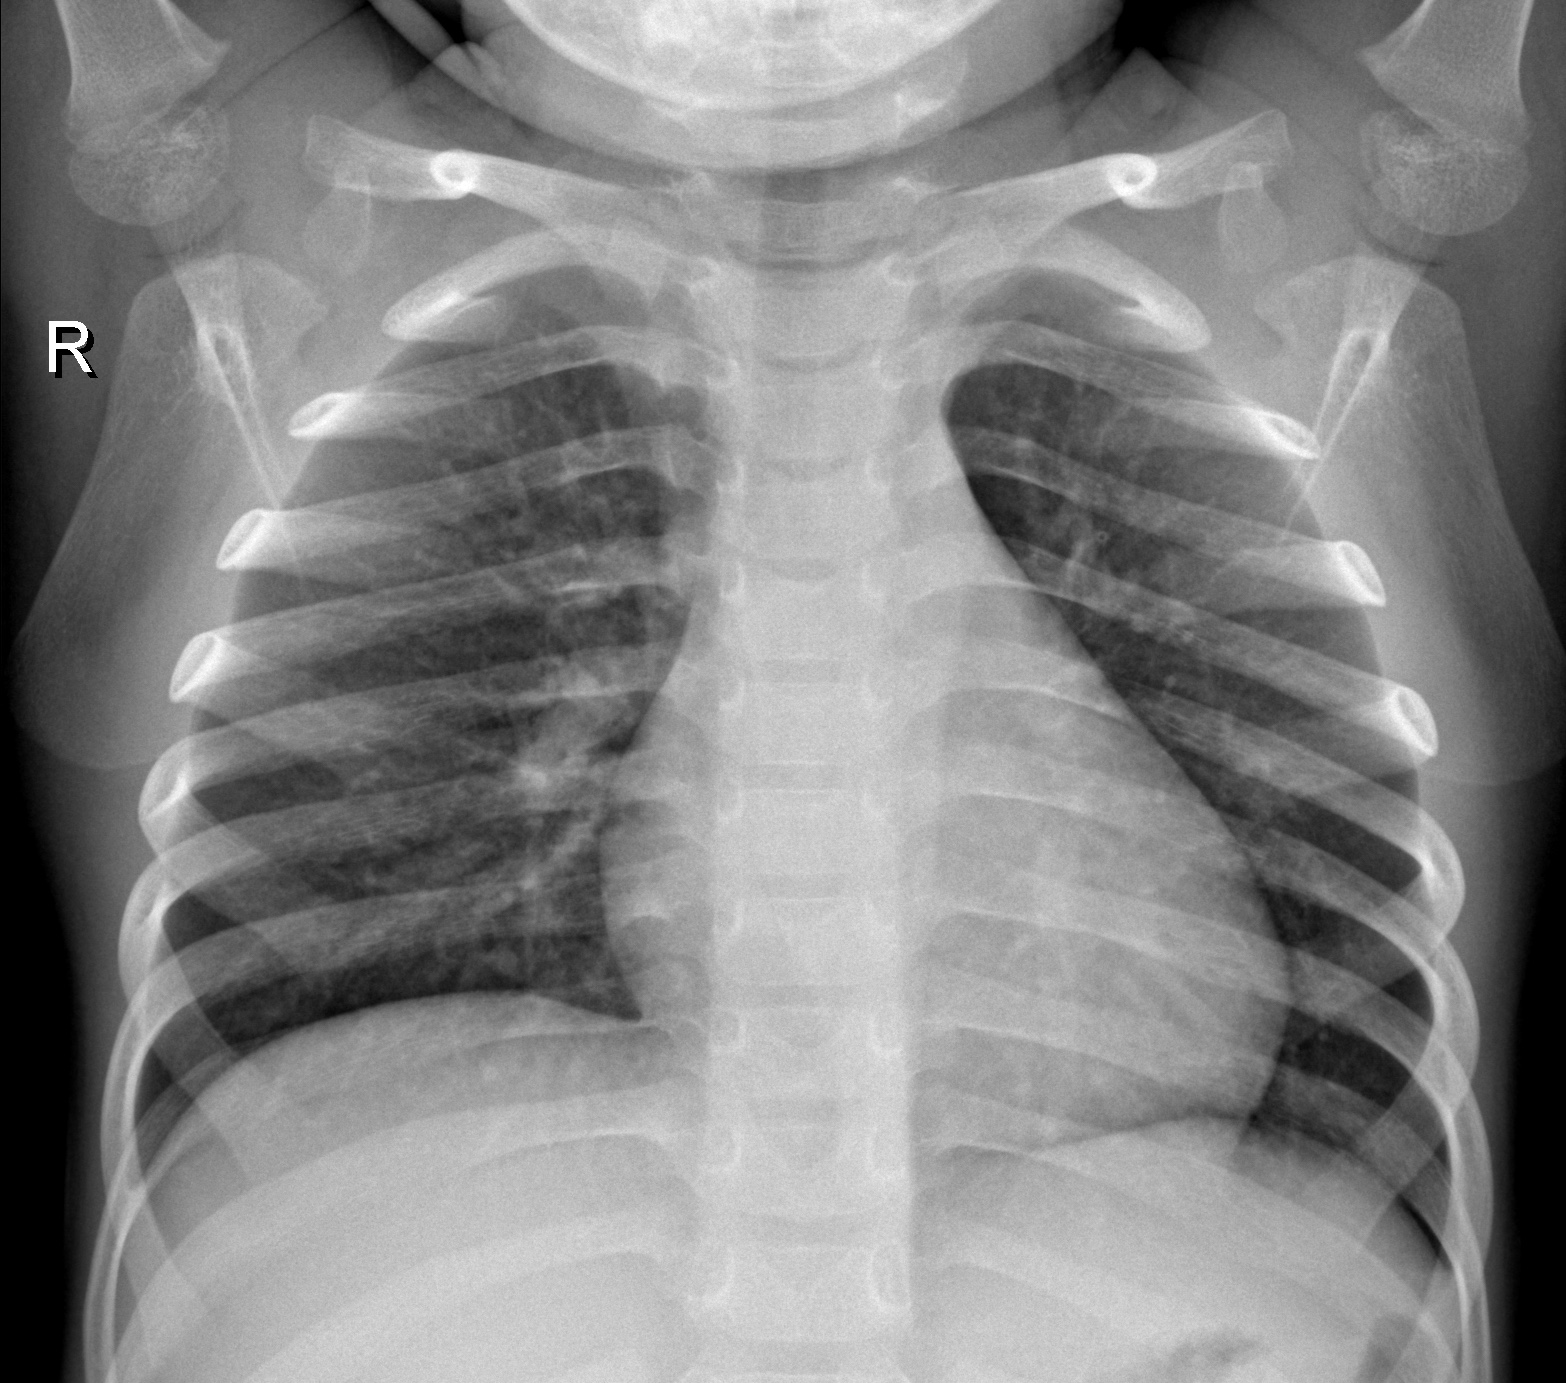
Diagnosis: NORMAL